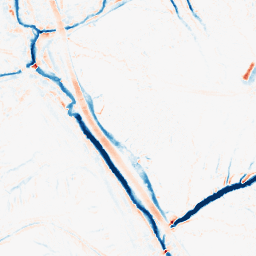
Category: morphological
Decomposition family: tophat_combined
Decomposition parameters: size: 5
Upsampling method: cubic_mitchell
Upsampling parameters: scale: 8
Upsampling scale: 8